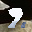
Label: 9